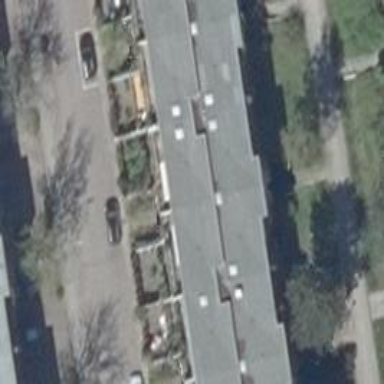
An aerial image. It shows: Apartment building with flat roof.